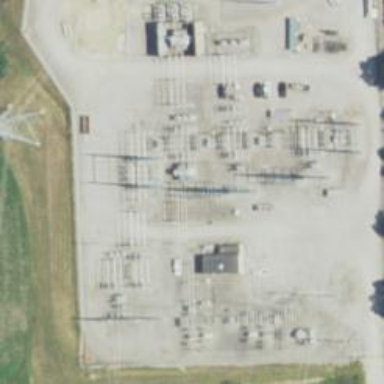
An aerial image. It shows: Switch used for power control.